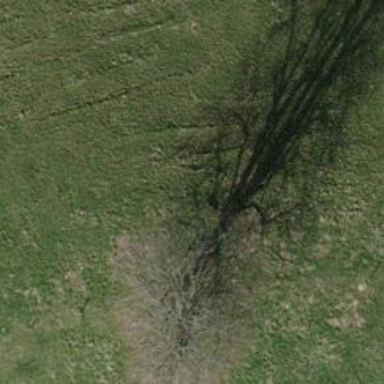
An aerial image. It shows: Single tag "natural: tree."